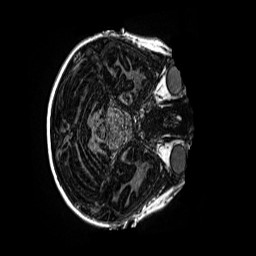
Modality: MP2RAGE
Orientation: axial
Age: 10
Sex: male
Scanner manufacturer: siemens
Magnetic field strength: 3 T
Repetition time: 4 s
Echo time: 0.00299 s